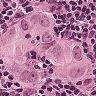
Metastatic tissue present: yes